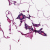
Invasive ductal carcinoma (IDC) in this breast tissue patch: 0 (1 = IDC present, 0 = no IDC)